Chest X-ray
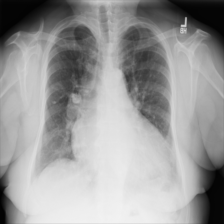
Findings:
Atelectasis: negative
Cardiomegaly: negative
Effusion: positive
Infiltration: negative
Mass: negative
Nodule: negative
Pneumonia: negative
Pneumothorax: negative
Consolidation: negative
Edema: negative
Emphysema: negative
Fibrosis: negative
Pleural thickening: negative
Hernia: negative